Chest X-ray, AP view. Patient: 49 years old, sex F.
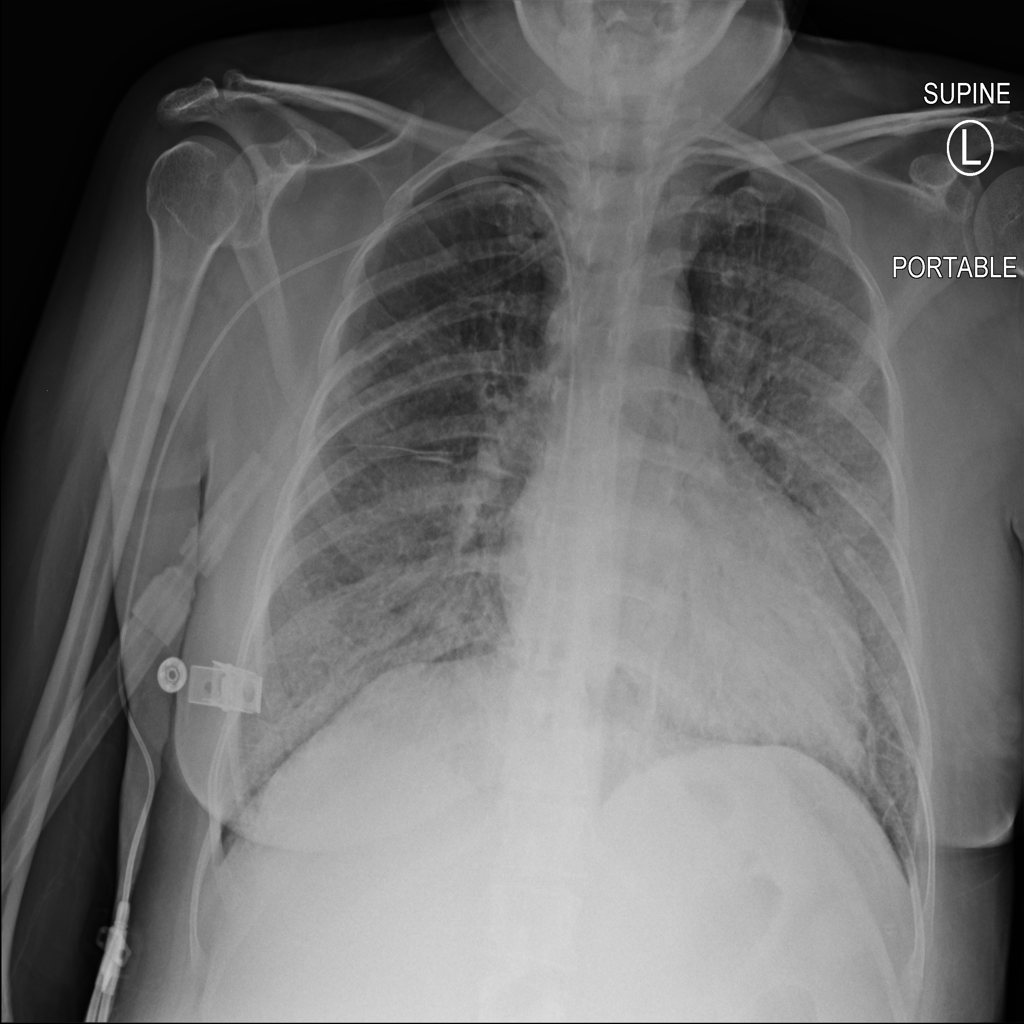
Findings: Edema, Infiltration